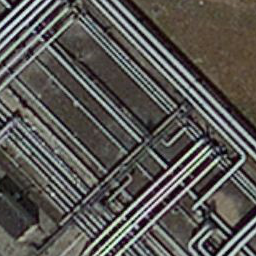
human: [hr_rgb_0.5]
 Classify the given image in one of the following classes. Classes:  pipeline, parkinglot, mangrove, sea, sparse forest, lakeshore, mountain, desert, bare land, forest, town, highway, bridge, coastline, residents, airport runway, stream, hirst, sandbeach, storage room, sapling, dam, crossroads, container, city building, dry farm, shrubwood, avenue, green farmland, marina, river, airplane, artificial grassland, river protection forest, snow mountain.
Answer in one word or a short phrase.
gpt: pipeline